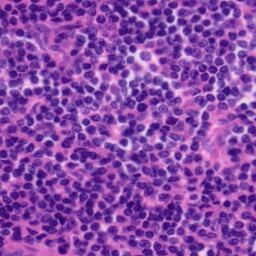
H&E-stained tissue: Tonsil